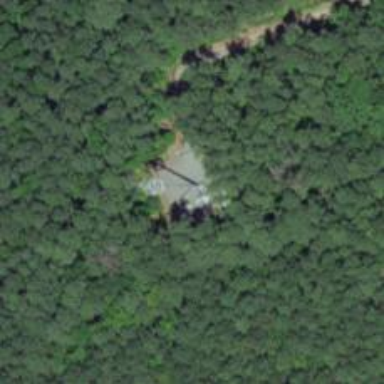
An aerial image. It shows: Communication mast tower.